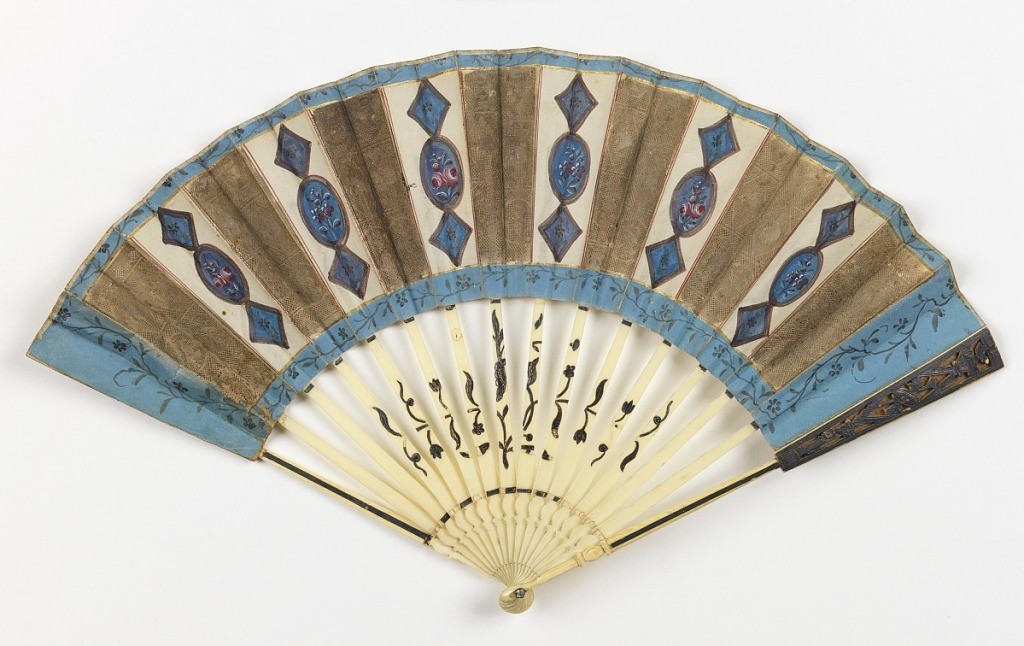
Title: Pleated fan
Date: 1780–90
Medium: Cut and painted paper leaf, ivory sticks with applied metallic foil
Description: Pleated fan. Front leaf of die cut and painted paper showing oval and diamond-shaped panels, back leaf of die cut paper. Sticks of ivory with applied metallic foil.